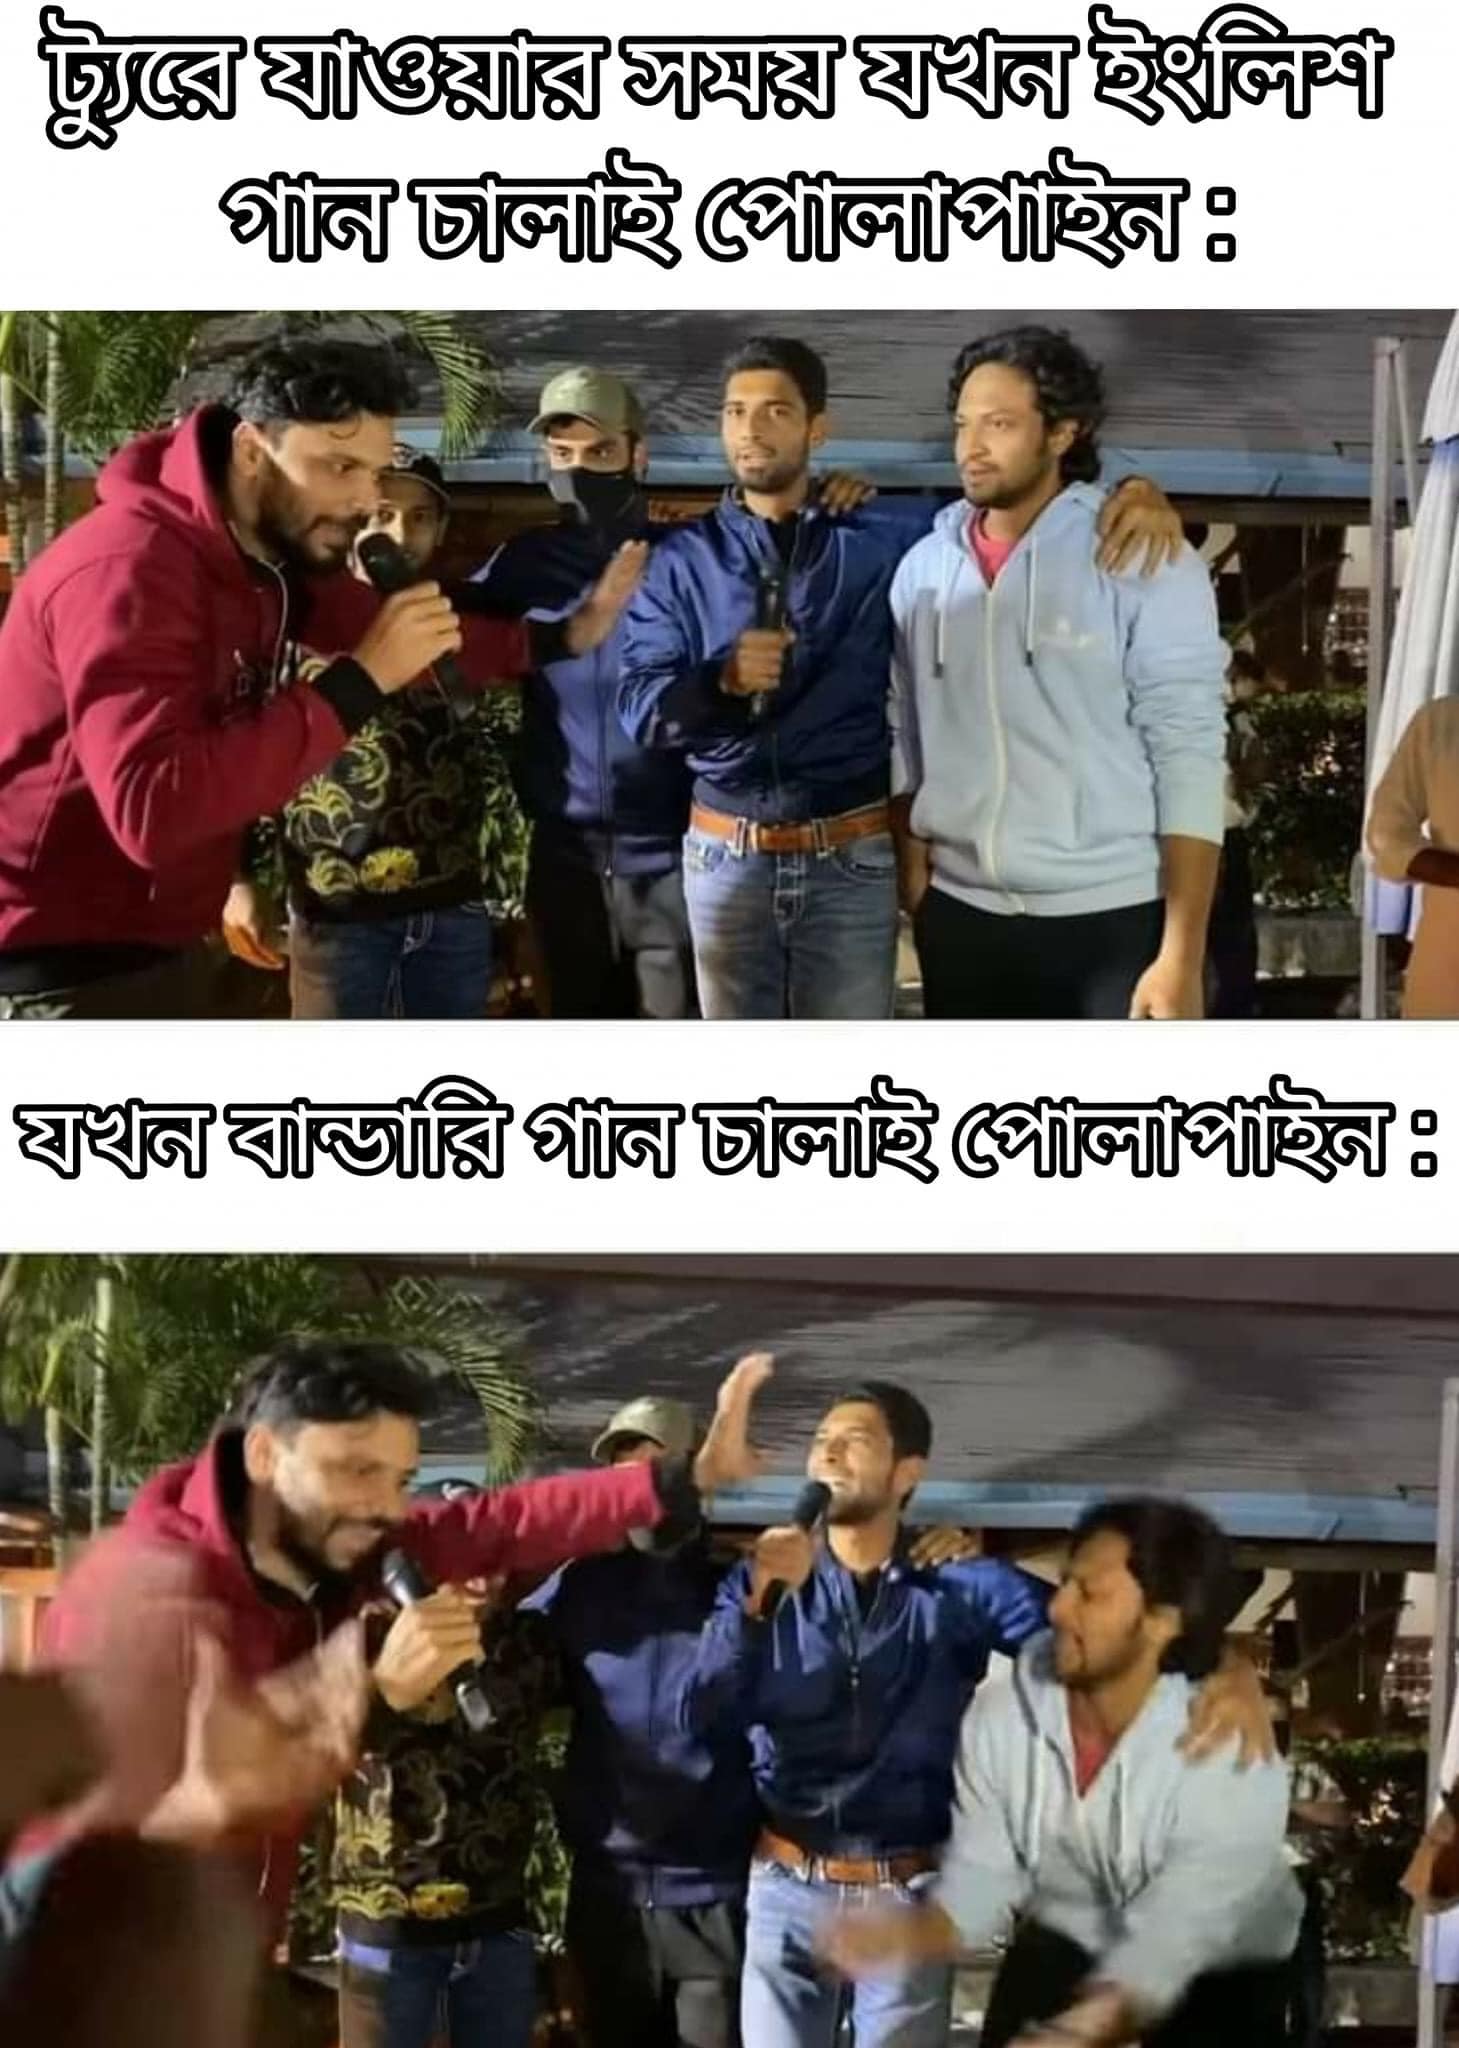
Text: ট্যুরে যাওয়ার সময় যখন ইংলিশ গান চালাই পোলাপাইনঃ যখন বান্ডারি গান চালাই পোলাপাইনঃ
Label: Non Hate